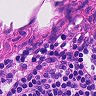
Metastatic tissue present: no